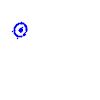
Particle: pion